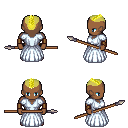
a pixel art fantasy rpg character, male body template, human, dark skin, underdress, gold greaves, gold short mohawk hairstyle, leather bracers, brown shoes, spear, four views (front, back, left, right), 2x2 character sprite sheet, small pixel art, hard edges, no anti-aliasing